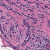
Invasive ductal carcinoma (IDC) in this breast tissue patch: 1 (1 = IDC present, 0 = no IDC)